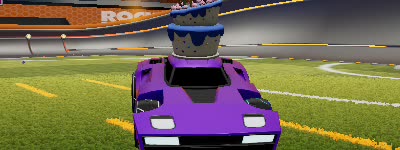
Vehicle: breakout